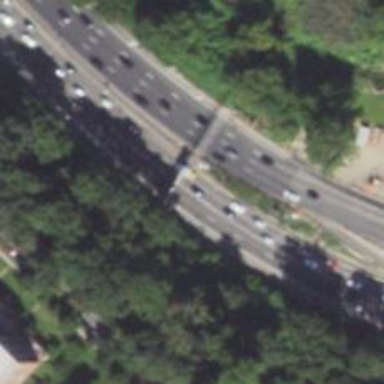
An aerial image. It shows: Motorway junction.